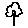
Label: flower